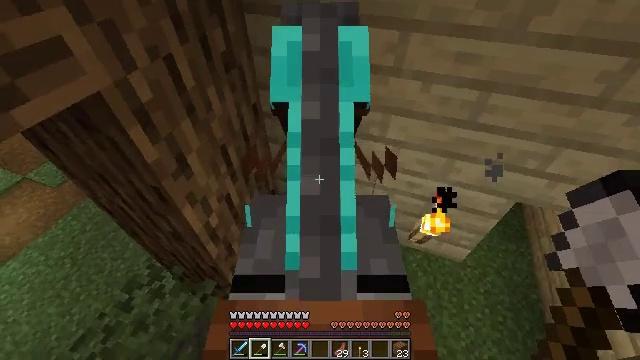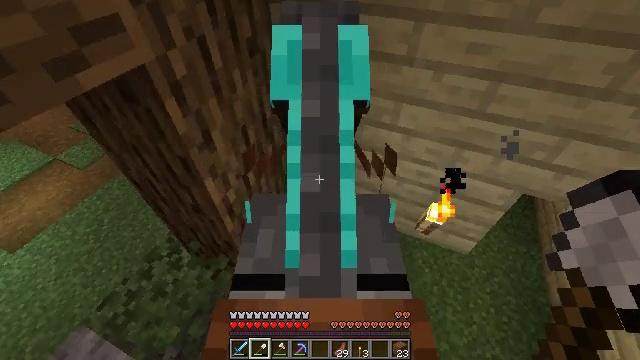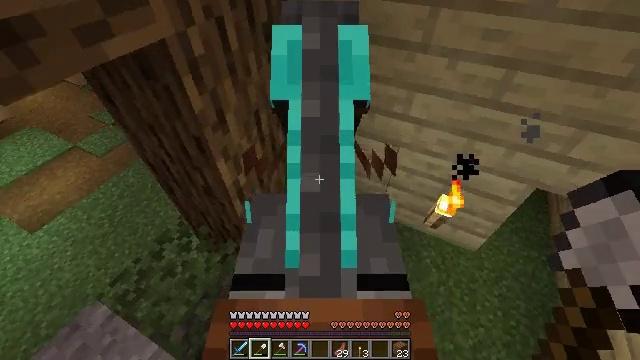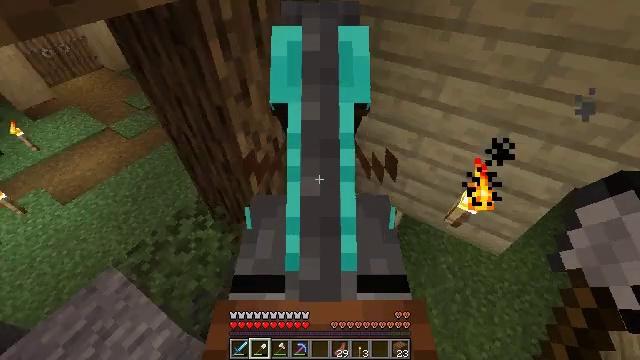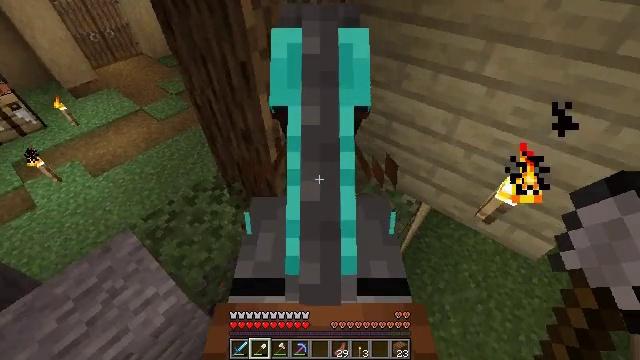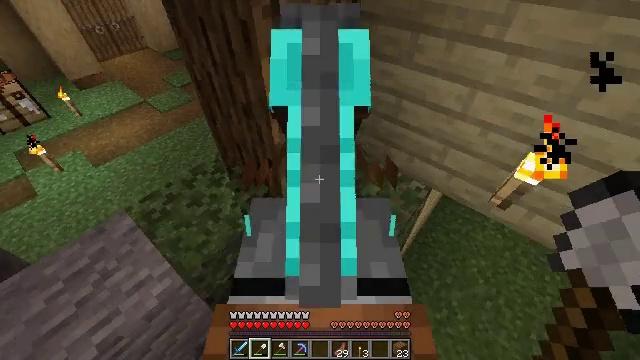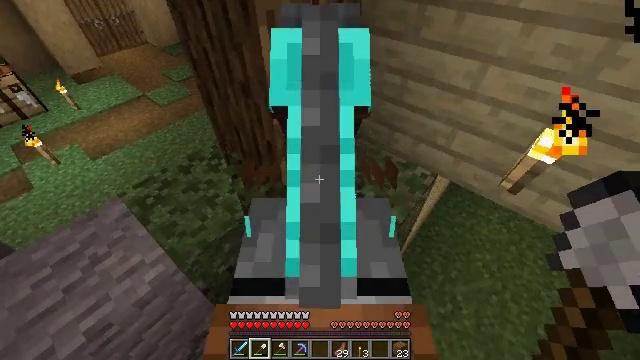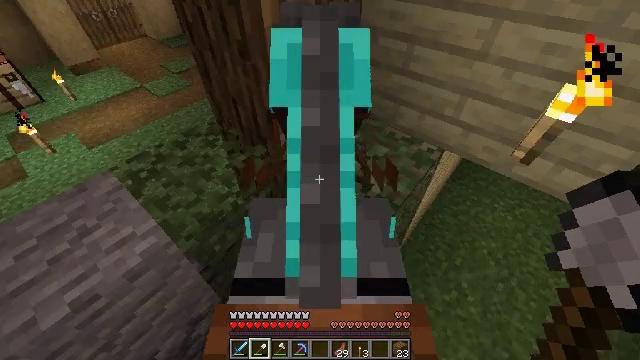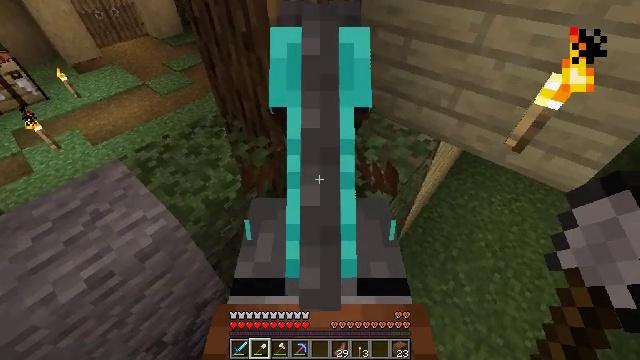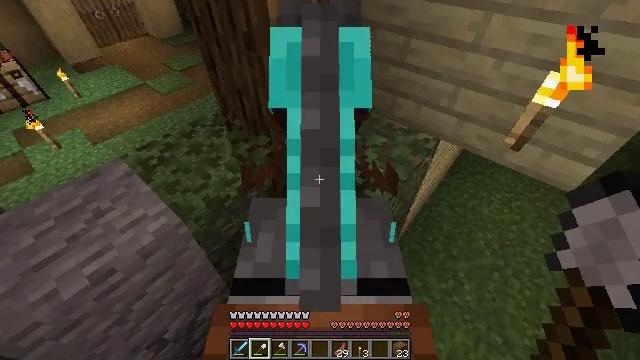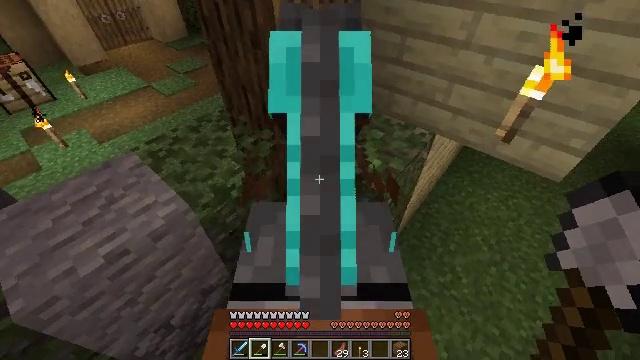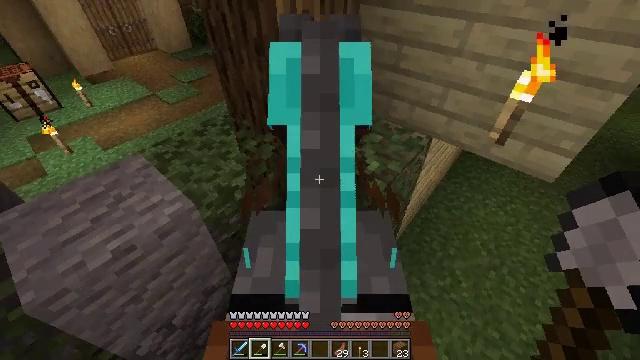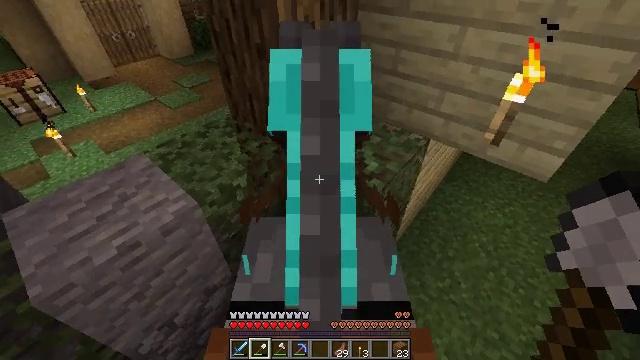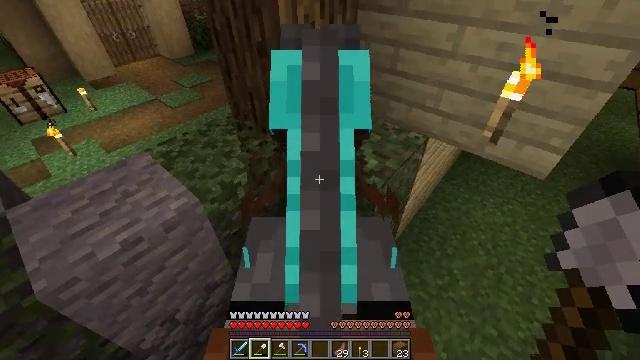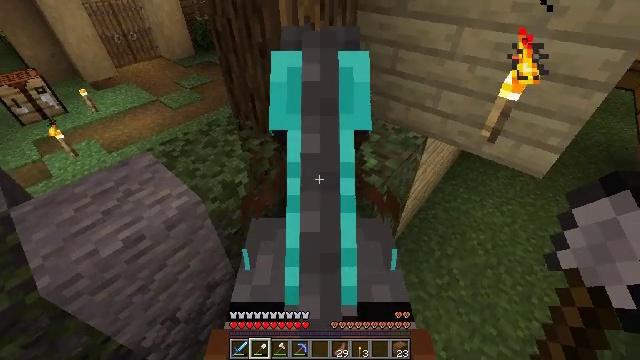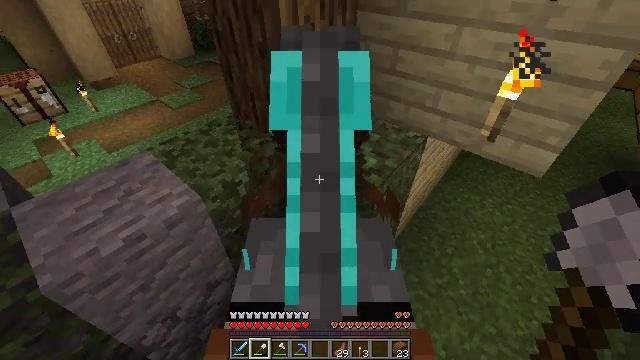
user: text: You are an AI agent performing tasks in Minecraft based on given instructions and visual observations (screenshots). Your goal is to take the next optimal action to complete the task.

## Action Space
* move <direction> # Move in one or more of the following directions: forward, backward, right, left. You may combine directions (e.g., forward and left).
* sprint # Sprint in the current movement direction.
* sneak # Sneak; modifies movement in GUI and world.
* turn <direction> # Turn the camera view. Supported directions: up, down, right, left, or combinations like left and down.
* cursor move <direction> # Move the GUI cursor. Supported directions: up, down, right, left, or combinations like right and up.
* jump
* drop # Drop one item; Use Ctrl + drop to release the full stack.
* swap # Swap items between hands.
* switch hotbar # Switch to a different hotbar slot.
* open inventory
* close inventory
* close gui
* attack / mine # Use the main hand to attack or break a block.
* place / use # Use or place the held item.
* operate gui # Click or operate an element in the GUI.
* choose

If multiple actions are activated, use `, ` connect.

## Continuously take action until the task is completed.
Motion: motion action
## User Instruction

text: Gather birch leaves using hands or shears.
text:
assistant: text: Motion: move back, turn left
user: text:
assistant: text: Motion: move back, turn left
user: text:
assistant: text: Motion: move back, turn left
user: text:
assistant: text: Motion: move back, turn left
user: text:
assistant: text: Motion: move back
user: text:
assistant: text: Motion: move back
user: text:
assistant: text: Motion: move back
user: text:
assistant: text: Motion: move back
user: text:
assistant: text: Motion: move back
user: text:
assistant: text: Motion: move back
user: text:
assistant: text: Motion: turn up
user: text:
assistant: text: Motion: turn up
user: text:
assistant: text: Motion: no_op
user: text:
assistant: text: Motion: no_op
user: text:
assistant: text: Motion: move back
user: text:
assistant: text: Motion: move back
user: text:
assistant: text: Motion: move back
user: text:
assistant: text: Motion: move back
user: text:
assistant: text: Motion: move back
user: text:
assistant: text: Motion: move back
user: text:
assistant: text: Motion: move back
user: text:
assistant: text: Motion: move back, turn left and up
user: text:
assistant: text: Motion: move back, turn up
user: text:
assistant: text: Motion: move back, turn up
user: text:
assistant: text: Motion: move back, turn up
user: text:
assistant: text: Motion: turn up
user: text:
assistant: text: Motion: no_op
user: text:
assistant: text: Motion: no_op
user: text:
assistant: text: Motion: no_op
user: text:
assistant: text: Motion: no_op